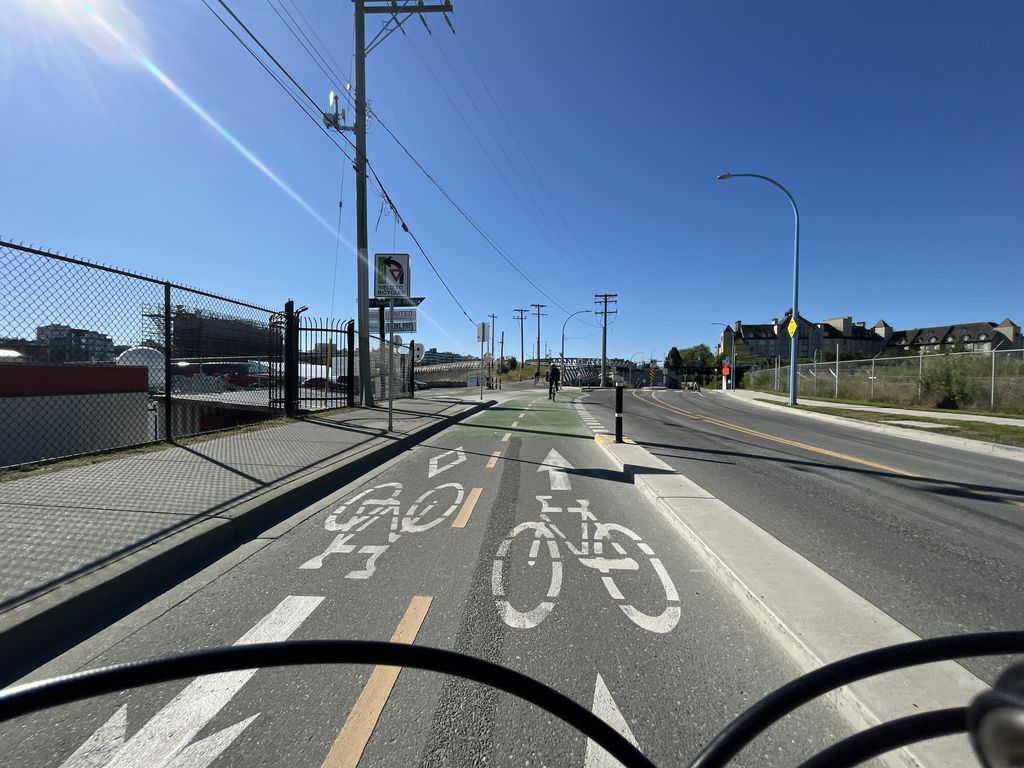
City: victoria